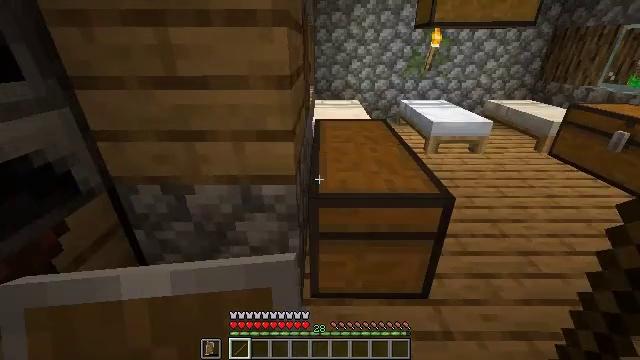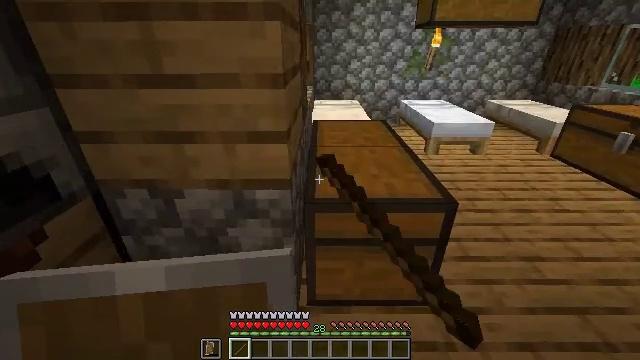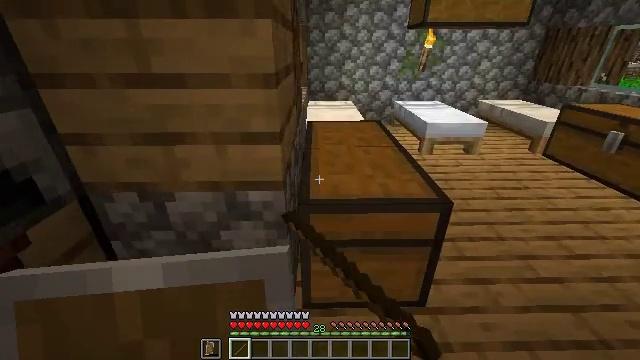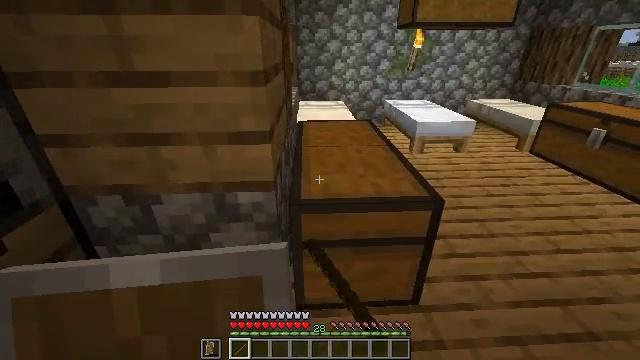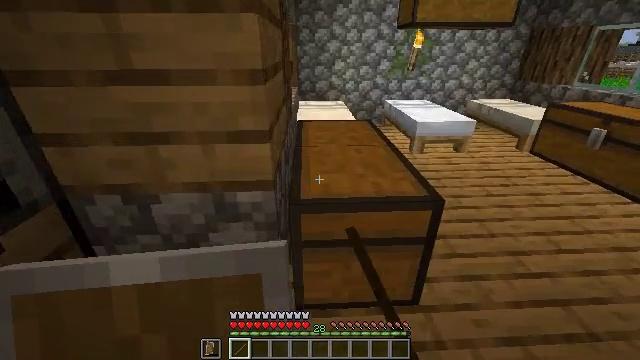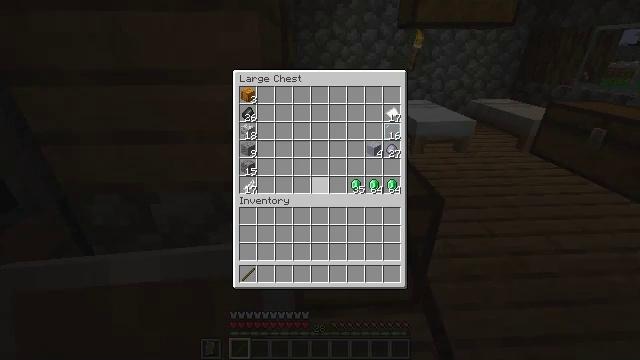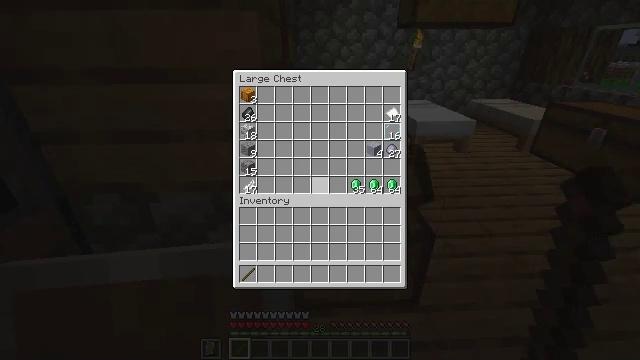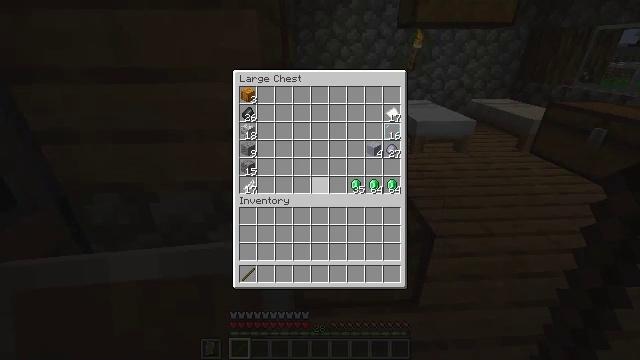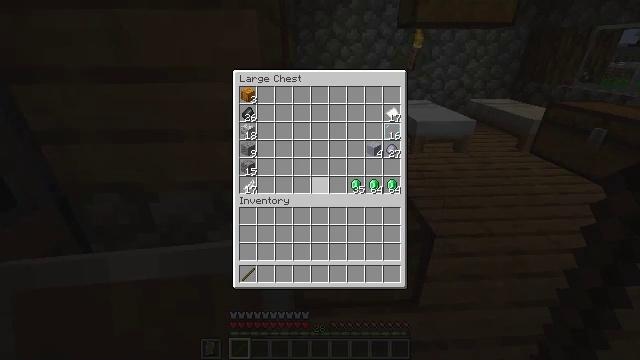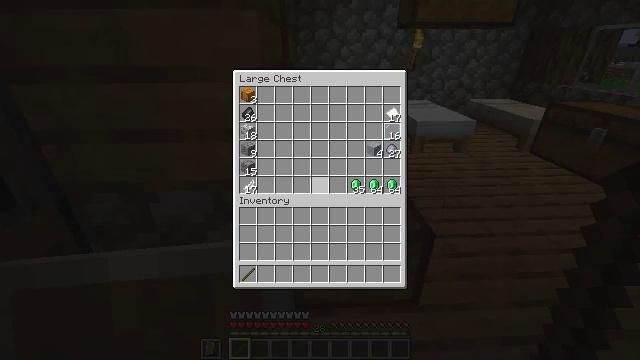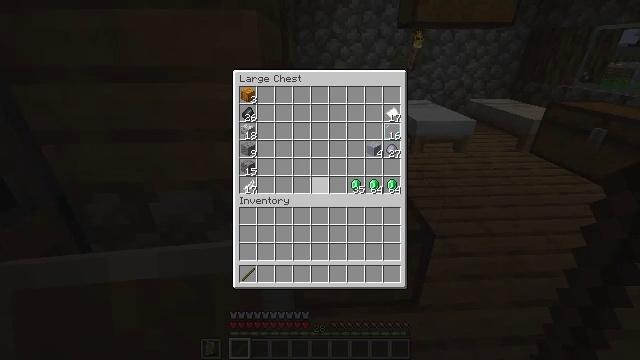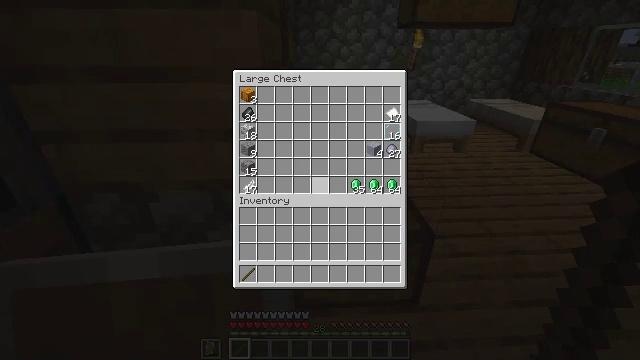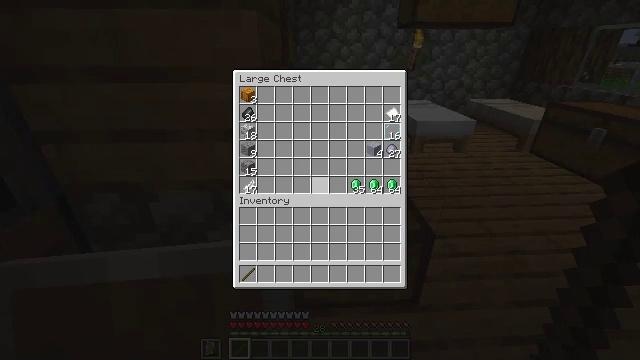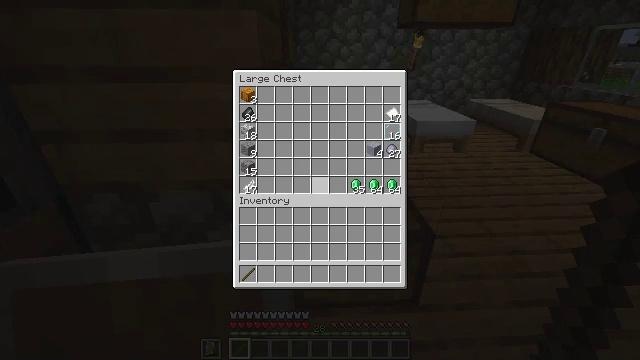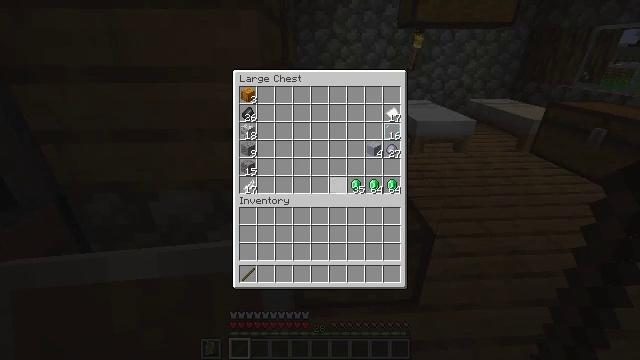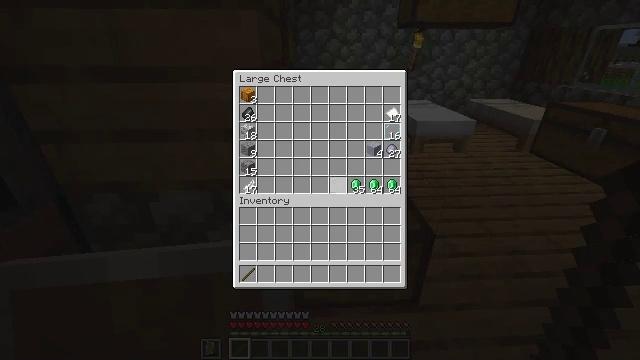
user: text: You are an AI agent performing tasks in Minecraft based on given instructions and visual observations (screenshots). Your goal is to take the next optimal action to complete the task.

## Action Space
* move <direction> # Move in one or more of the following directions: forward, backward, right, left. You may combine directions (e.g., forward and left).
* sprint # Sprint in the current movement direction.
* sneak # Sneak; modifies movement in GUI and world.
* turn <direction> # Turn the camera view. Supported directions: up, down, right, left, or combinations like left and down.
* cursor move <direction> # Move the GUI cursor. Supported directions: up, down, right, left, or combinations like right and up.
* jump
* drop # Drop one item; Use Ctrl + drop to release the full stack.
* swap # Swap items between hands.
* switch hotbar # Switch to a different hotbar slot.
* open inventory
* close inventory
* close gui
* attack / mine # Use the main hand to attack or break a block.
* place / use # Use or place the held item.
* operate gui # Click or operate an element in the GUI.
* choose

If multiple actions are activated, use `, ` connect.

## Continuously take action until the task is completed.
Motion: motion action
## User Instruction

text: Craft the glowstone using glowstone dust.
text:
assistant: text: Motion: use / place
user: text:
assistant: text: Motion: turn right
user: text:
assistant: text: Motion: turn right
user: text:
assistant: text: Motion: no_op
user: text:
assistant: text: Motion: open gui
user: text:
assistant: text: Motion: no_op
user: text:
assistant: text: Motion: no_op
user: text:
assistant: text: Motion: no_op
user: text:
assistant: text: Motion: no_op
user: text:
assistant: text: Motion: no_op
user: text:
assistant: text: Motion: no_op
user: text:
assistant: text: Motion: no_op
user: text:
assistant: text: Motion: no_op
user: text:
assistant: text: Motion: cursor move right
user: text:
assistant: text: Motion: cursor move right
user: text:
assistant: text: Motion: cursor move right and up
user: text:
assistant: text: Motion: cursor move right
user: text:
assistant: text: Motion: no_op
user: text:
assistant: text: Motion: no_op
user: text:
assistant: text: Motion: cursor move right
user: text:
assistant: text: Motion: no_op
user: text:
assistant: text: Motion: no_op
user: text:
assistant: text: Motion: operate gui
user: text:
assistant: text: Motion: operate gui
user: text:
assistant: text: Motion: operate gui
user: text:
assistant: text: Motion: no_op
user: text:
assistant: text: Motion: cursor move down
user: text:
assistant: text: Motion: no_op
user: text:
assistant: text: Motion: no_op
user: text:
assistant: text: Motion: no_op